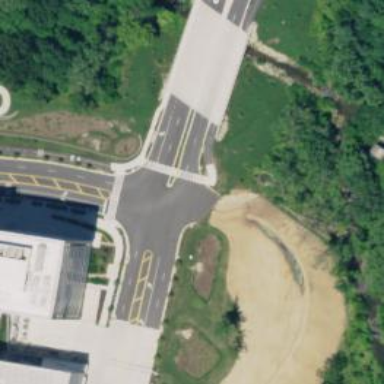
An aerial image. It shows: Marked crossing on cycleway.